Question: How can I create a pie chart with CSS like the one below?

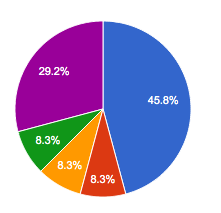
Answer: Oh my! Have you seen Google Chart Tools?
<URL>
This is stupid easy to implement, but my problem with it is the "external api" part. If google decides to can this or google goes down, bye bye chart! But as far as beauty and the selection of other charts, google charts is kinda a cool find.